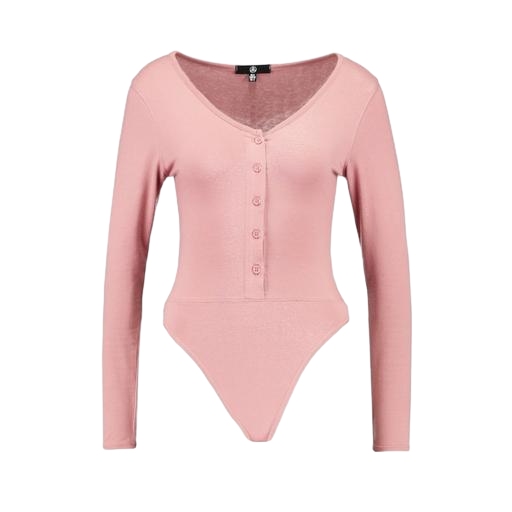
pink and long sleeves, pink long-sleeve shirt, pink curve t-shirt body, white background